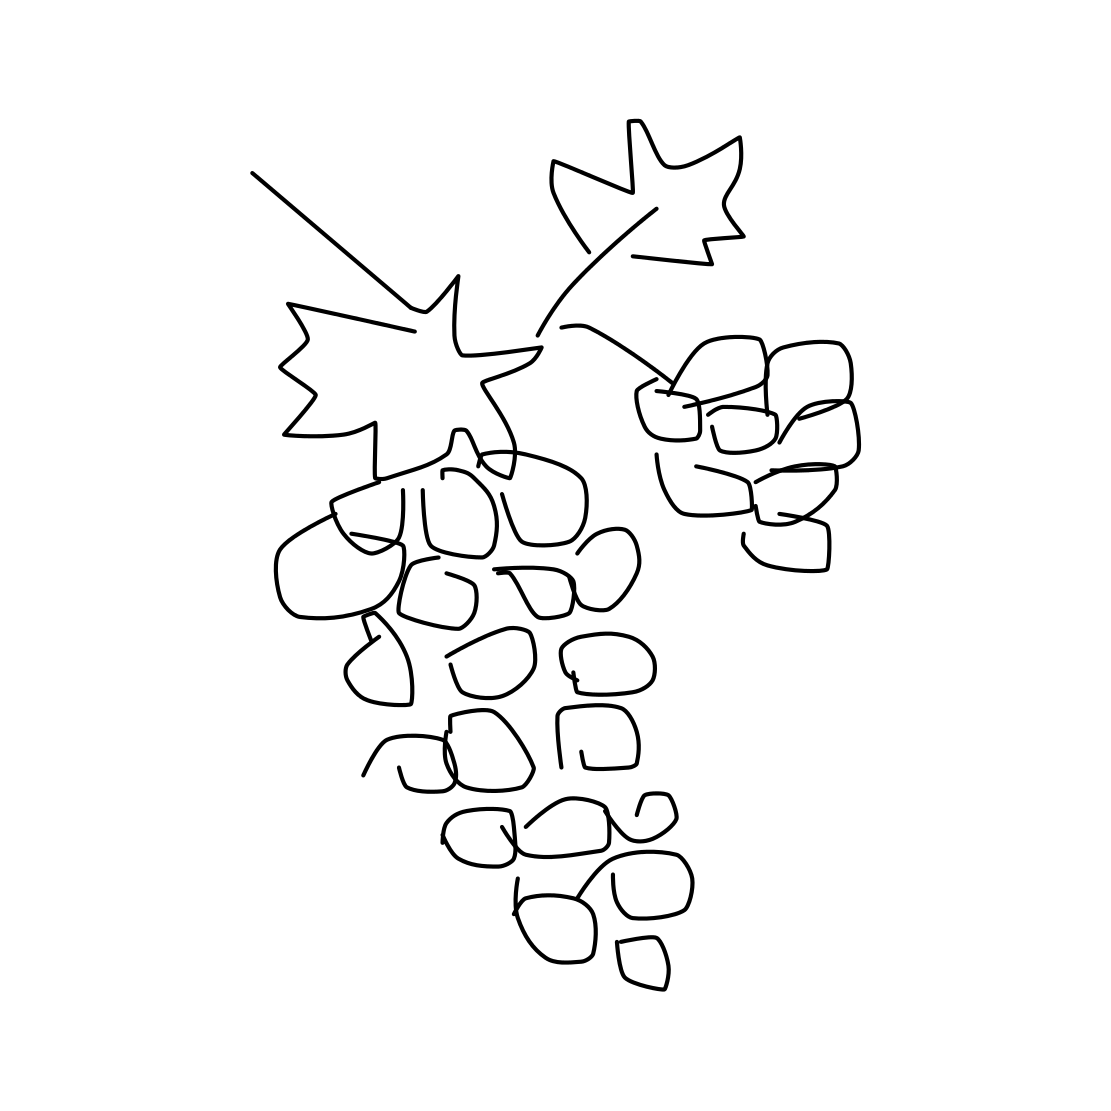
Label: grapes